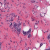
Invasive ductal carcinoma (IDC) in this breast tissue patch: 1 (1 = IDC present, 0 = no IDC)